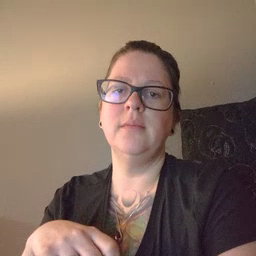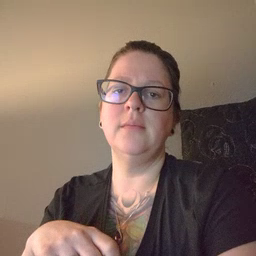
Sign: yes